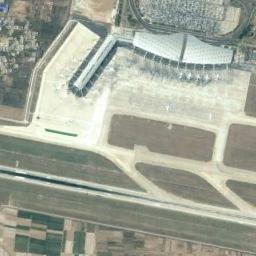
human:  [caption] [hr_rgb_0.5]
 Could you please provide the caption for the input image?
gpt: There is an airport with many planes stopped here between farmland and many buildings .

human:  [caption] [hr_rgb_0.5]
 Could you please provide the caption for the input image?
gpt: Several runways and buildings are scattered in the airport while every plane is on their own position .

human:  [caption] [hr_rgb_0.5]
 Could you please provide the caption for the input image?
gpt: An airport with some staggered runways and a white terminal on the lawn and some planes parked next to the terminal .

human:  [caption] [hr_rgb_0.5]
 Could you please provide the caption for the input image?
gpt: There are two crossing runways here .

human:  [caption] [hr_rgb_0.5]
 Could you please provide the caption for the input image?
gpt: There is an unrivalled building at the airport .